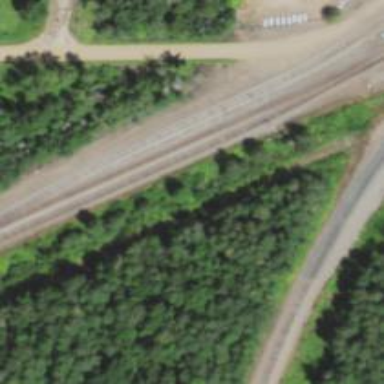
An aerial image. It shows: Railway siding for service.